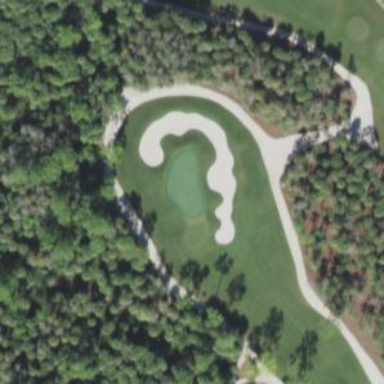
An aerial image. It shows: Sand bunker on golf course.